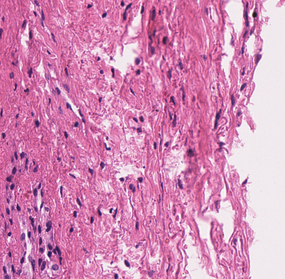
Tumor epithelial tissue: no
Tumor-associated stroma tissue: yes
Normal tissue: no